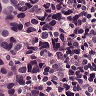
Metastatic tissue present: yes